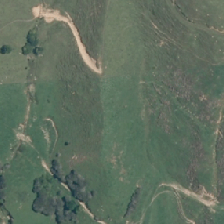
Land cover: high_producing_grassland